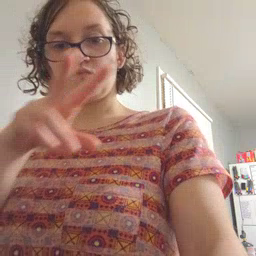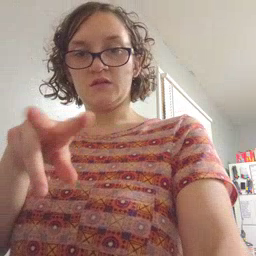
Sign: read